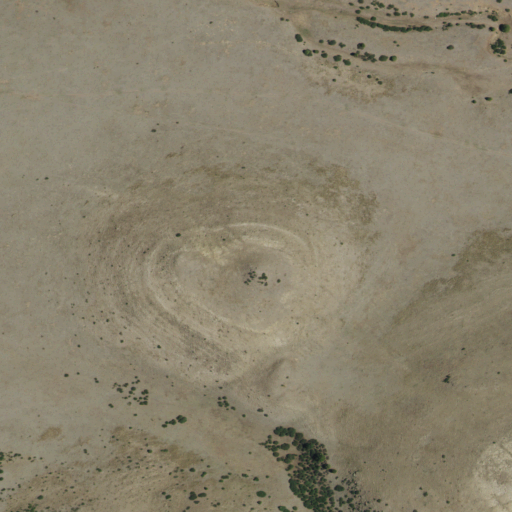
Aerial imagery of mountain in New Mexico named Lone Tree Hill containing shrub, grassland, and evergreen forest